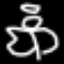
Label: angel